Interaction volume radius: 10 \u00c5
Interaction volume height: 25 \u00c5
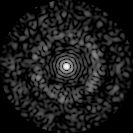
Disorder parameter: 0.8343